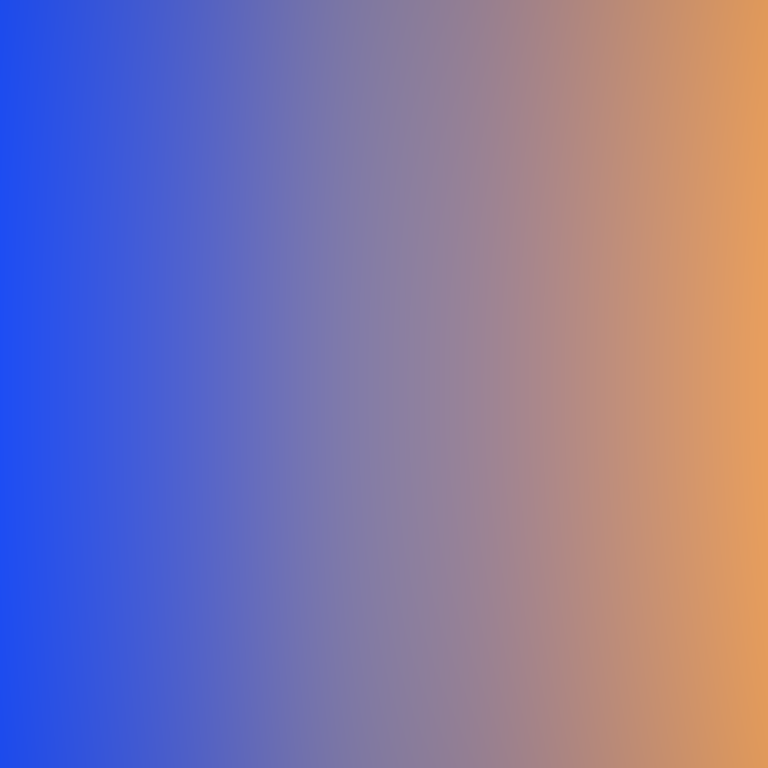
Abstract light effect, smooth gradient from deep blue to warm orange, calm atmosphere, soft glow, no room, no furniture, no objects.